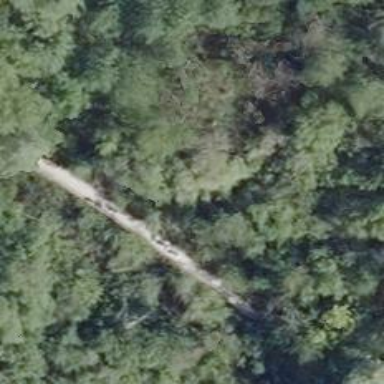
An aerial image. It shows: Path with excellent visibility for trail.